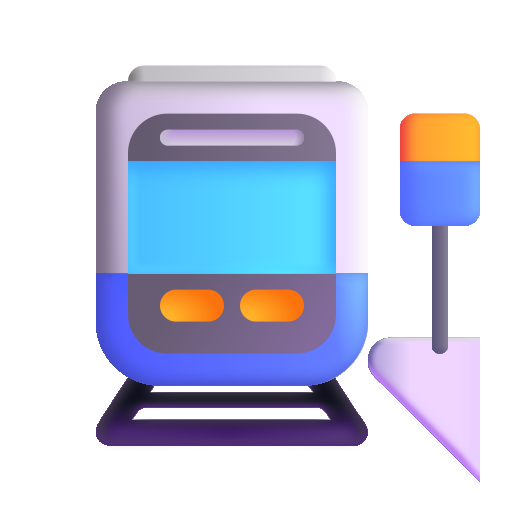
station color